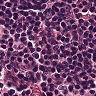
Metastatic tissue present: no